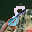
Label: 8